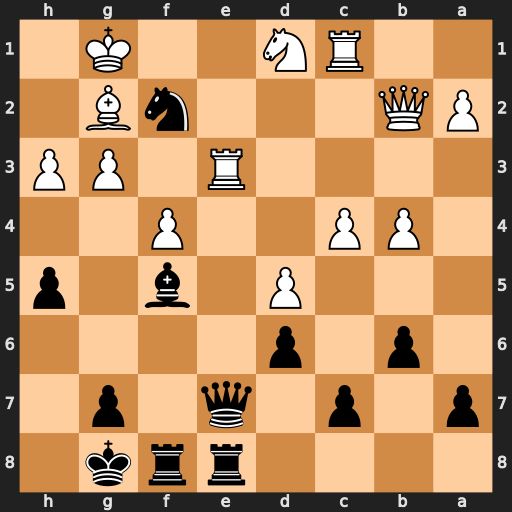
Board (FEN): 4rrk1/p1p1q1p1/1p1p4/3P1b1p/1PP2P2/4R1PP/PQ3nB1/2RN2K1
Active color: b
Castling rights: -
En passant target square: -
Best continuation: Nxd1 Rxe7 Nxb2